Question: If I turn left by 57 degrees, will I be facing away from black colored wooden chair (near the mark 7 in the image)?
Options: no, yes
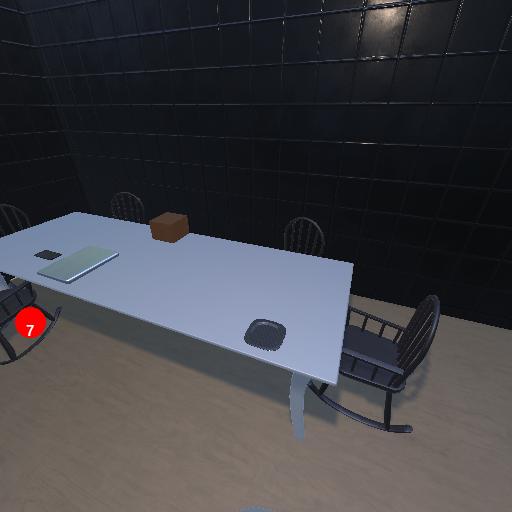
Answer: no